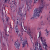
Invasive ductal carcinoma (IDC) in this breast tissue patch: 1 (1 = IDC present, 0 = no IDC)